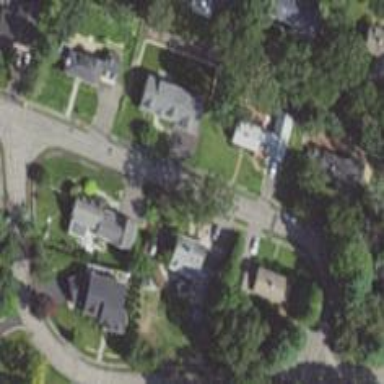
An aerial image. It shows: Residential road.